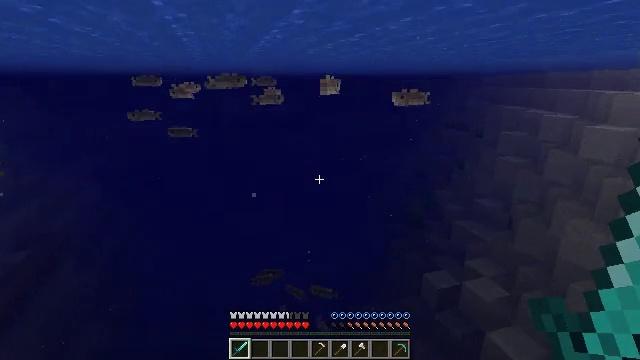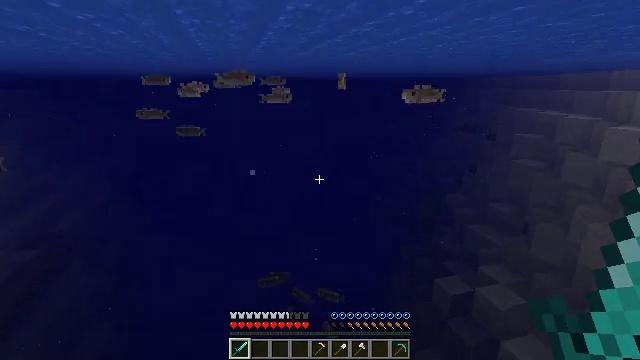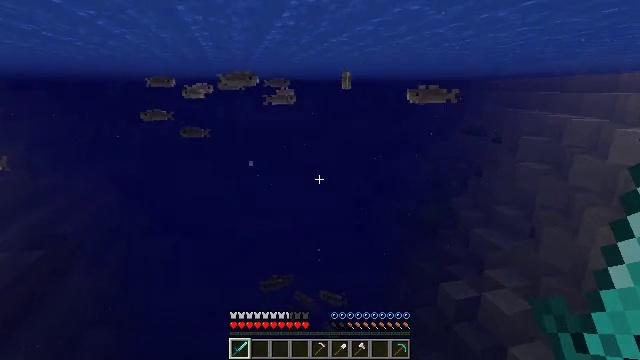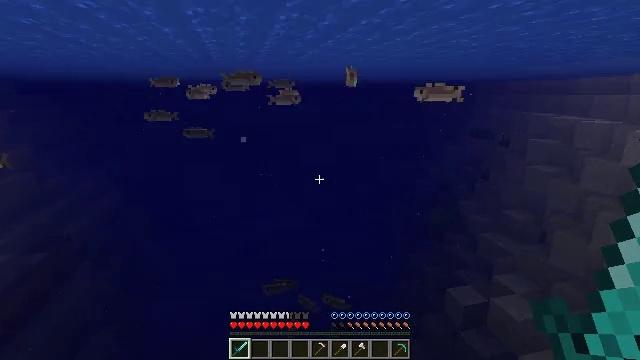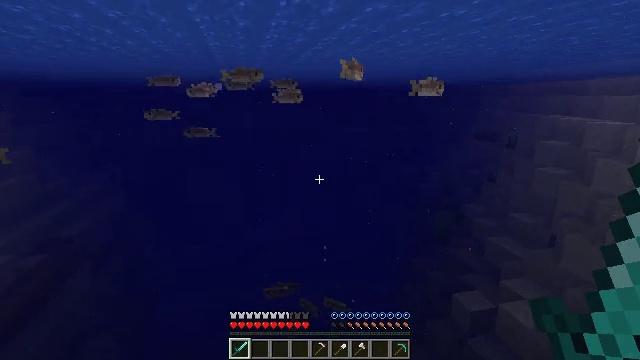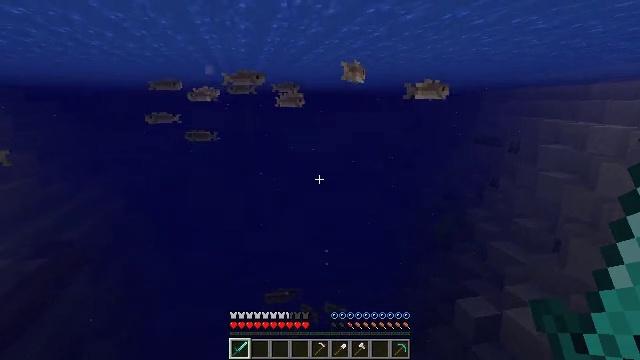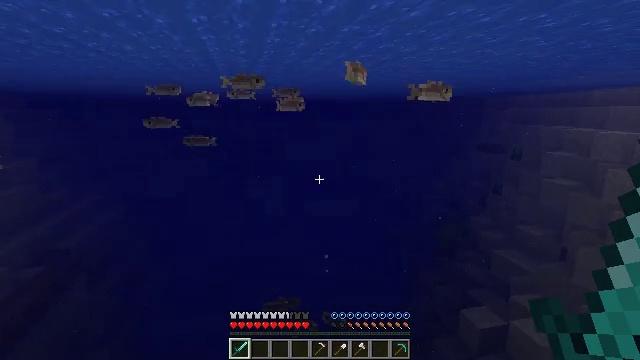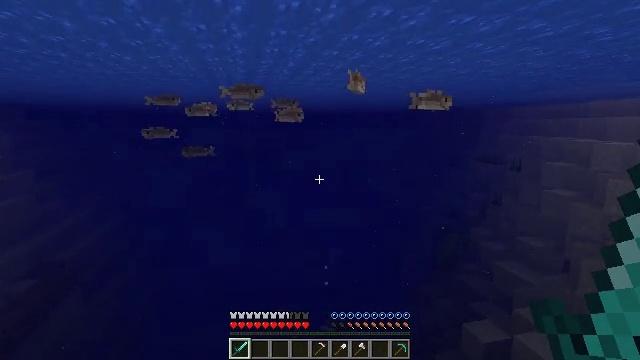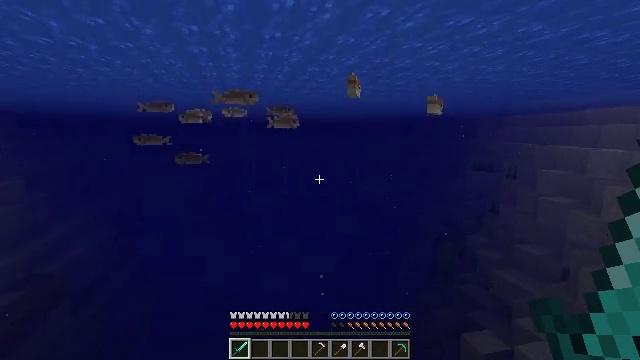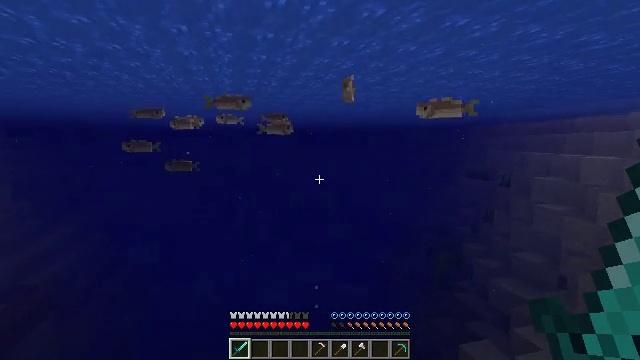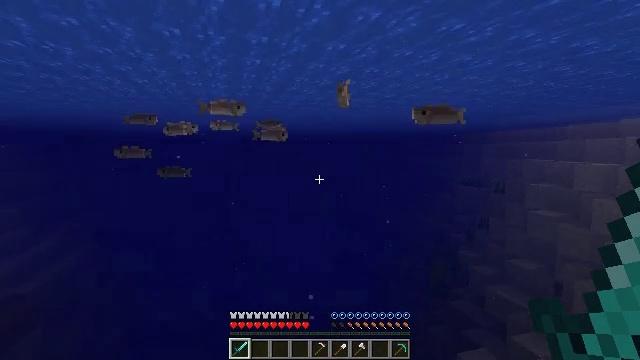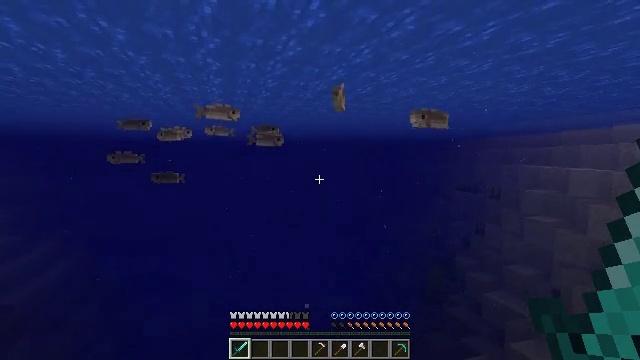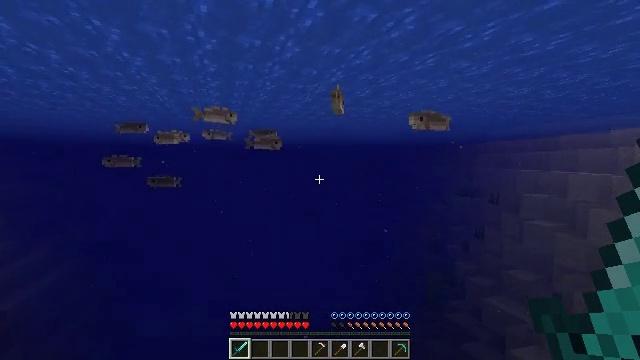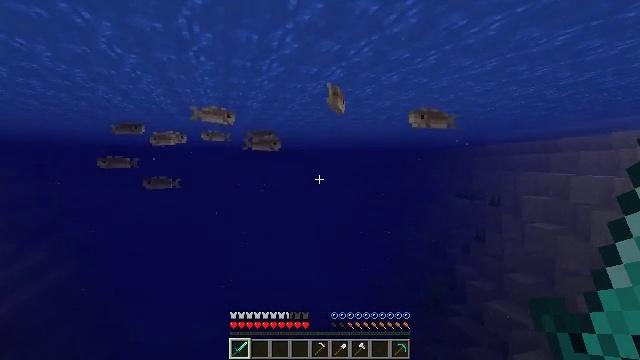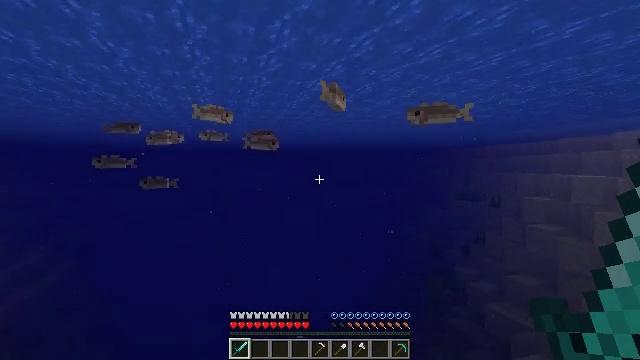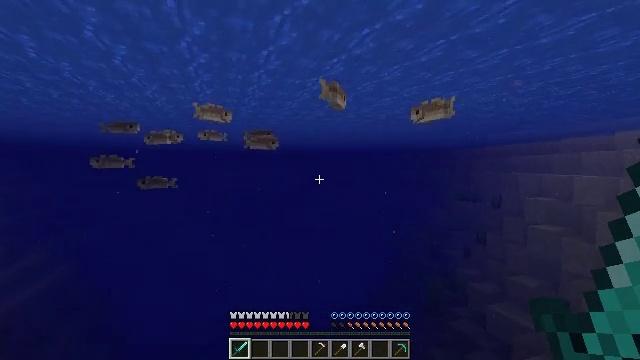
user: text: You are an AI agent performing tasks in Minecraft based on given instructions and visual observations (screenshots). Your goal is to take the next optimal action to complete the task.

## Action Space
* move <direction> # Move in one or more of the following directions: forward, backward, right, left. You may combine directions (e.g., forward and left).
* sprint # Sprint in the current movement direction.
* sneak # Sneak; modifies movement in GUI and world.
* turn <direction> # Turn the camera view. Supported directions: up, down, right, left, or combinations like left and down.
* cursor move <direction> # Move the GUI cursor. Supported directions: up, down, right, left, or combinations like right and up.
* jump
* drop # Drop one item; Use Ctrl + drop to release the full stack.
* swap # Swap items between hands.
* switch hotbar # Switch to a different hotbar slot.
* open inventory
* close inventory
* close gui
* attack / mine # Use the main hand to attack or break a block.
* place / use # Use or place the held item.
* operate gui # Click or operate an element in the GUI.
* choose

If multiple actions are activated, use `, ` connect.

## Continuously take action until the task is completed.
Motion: motion action
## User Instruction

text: Catch and defeat a cod.
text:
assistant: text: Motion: move forward, turn left
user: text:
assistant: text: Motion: move forward
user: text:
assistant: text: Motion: move forward
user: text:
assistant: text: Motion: move forward
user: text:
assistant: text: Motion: move forward
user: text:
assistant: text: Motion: move forward, turn up
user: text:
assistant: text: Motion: move forward, turn up
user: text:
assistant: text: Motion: move forward, turn up
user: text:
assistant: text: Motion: move forward, turn right and up
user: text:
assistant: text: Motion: move forward, turn up
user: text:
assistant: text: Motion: move forward, turn up
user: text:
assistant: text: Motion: move forward
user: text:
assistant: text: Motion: move forward
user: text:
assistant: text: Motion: move forward
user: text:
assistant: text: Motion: move forward
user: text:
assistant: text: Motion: move forward
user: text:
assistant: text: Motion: move forward, turn left
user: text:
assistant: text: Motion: move forward, turn left
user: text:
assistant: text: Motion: move forward
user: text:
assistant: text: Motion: move forward
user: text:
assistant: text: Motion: move forward
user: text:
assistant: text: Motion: move forward
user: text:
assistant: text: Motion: move forward
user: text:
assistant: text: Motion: move forward
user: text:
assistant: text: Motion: move forward
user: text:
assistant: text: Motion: move forward
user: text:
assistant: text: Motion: move forward
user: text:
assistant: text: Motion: move forward
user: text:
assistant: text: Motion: move forward
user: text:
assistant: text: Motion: move forward